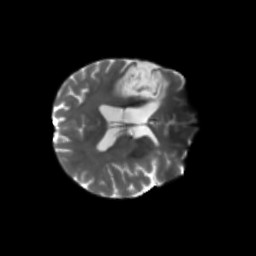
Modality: T2w
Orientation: axial
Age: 64
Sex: female
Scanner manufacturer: siemens
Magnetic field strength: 3 T
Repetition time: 5.25 s
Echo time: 0.08 s